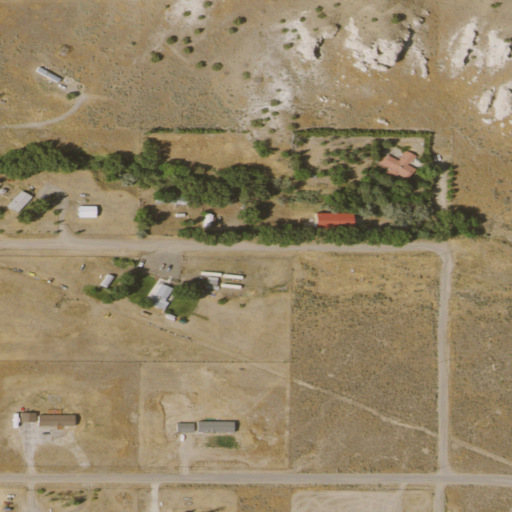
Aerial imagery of valley in Nevada named Kittridge Canyon containing shrub, open development, grassland, and low intensity development